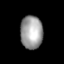
Tissue: lung
Cell type: T cells
Senescence score: 0.5668
Nuclear area (px): 729
Mean DAPI intensity: 157.35